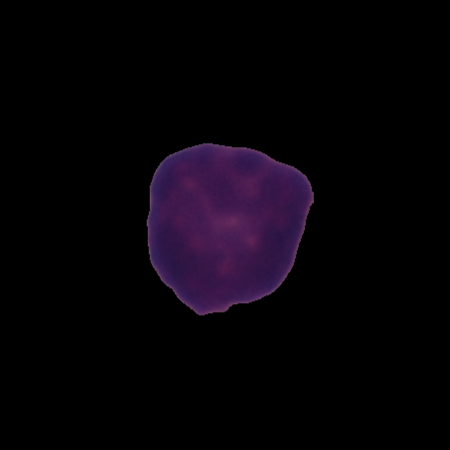
Label: healthy